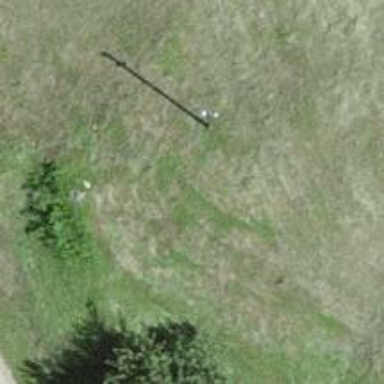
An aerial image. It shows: Minor power line.